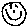
Label: smiley face